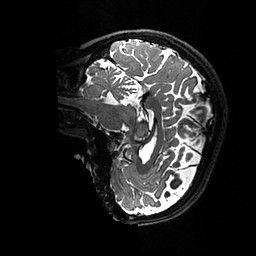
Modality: T2w
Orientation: sagittal
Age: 51
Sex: female
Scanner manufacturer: ge
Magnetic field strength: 3 T
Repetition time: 3.202 s
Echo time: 0.06589 s